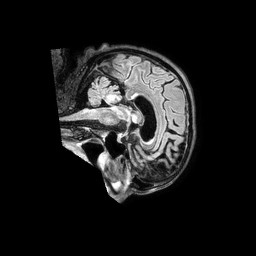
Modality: FLAIR
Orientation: sagittal
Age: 73
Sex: female
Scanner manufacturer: philips
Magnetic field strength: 3 T
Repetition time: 4.8 s
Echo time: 0.2867 s